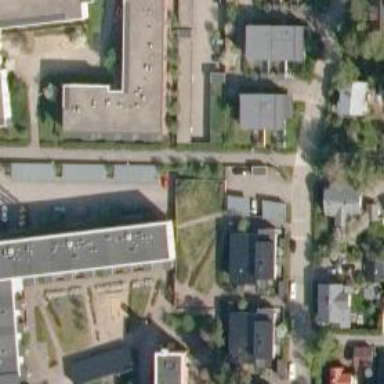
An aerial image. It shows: Footway that passes through building tunnel.